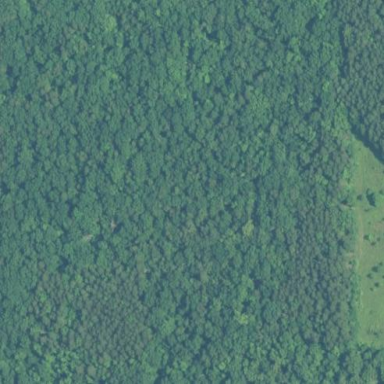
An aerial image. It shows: Mixed woodland area with variety of leaf types and cycles.